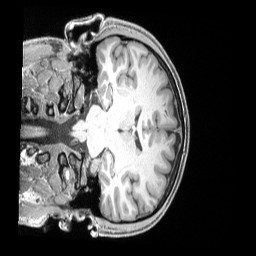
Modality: T1w
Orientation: coronal
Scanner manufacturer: siemens
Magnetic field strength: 3 T
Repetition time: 2.4 s
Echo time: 0.00222 s